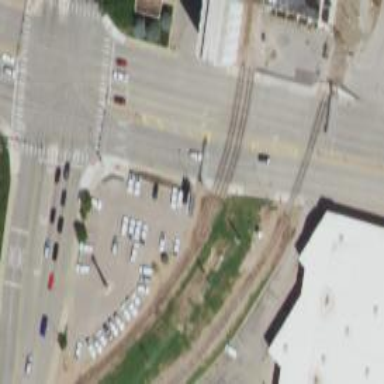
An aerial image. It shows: Rail spur service.